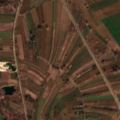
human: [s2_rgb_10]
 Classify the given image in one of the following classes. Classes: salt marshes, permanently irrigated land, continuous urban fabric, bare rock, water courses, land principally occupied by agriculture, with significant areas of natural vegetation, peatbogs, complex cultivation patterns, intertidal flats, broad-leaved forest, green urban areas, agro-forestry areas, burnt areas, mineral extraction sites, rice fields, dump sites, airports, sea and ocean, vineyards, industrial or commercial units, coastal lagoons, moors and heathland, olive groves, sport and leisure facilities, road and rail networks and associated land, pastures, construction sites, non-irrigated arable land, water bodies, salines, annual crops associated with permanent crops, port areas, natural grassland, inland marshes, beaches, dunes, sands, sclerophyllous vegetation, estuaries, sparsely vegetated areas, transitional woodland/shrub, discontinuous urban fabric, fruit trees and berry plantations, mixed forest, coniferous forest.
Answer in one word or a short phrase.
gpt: non-irrigated arable land, land principally occupied by agriculture, with significant areas of natural vegetation, water courses